Field crop: maize
Growth stage: 2
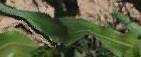
Species: maize